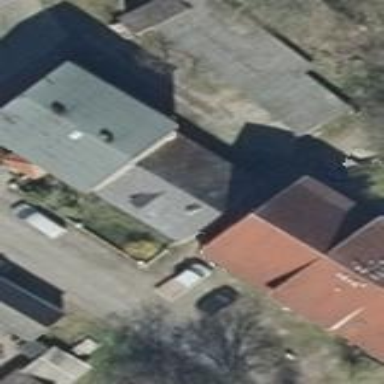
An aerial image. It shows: House with gabled roof. The roof extends across the building.